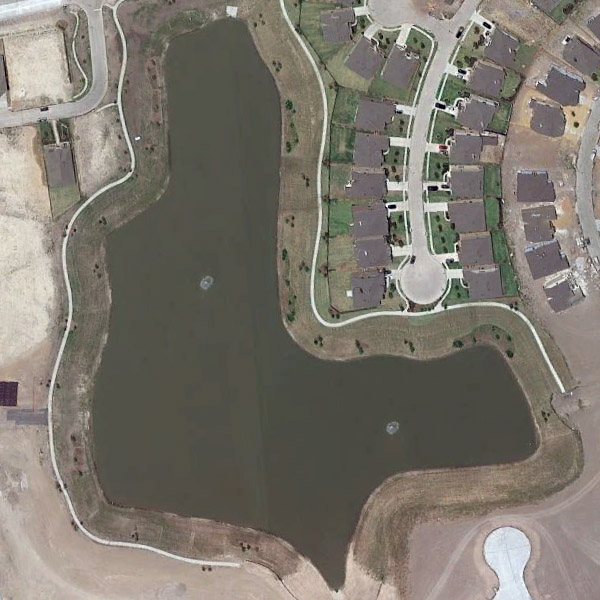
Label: Pond